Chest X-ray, PA view. Patient: 26 years old, sex M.
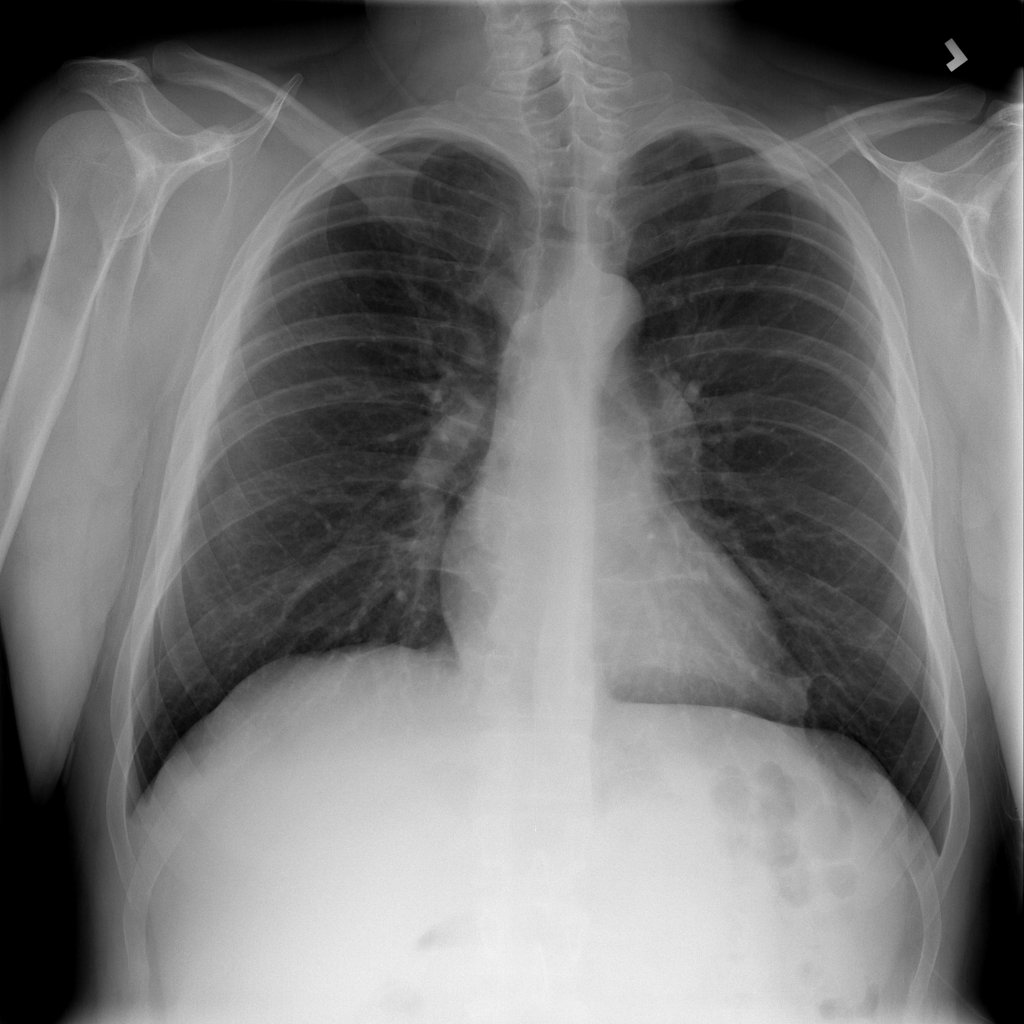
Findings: No Finding